Interaction volume radius: 5 \u00c5
Interaction volume height: 10 \u00c5
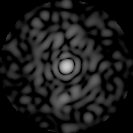
Disorder parameter: 0.762